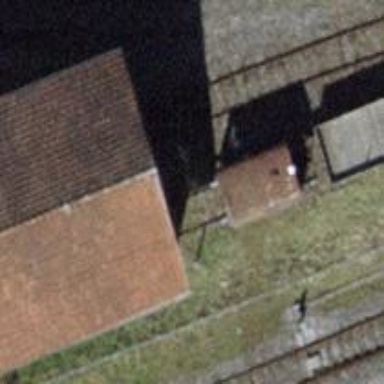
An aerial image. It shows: Single-track railway yard with preserved rail.